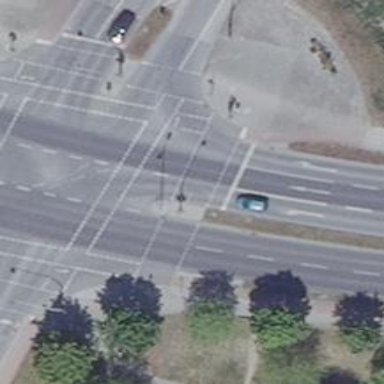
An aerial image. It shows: Road with traffic signals for signaling.